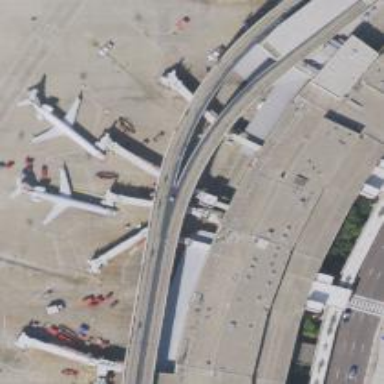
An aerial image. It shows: Airport gate.